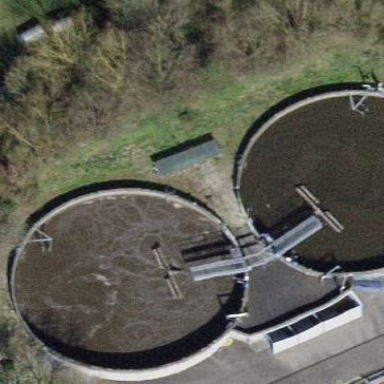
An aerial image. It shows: Body of wastewater.